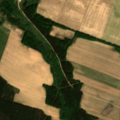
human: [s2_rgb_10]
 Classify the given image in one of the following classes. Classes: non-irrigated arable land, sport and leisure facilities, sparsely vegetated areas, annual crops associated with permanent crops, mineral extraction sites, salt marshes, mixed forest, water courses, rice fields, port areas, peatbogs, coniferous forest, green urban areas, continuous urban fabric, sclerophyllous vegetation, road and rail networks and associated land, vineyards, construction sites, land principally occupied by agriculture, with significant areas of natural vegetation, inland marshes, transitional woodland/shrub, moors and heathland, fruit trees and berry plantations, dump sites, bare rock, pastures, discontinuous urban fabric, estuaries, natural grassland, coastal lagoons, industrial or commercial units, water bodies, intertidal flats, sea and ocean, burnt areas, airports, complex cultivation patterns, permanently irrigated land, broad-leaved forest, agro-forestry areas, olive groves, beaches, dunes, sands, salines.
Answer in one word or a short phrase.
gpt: non-irrigated arable land, land principally occupied by agriculture, with significant areas of natural vegetation, coniferous forest